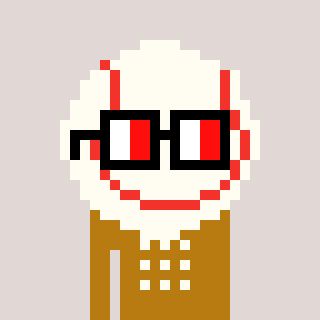
a pixel art character with square glasses with black frames and red eyes, a baseball ball-shaped head and a gold-colored body on a warm background